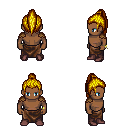
a pixel art fantasy rpg character, male body template, human, dark skin, leather shoulder armor, robe skirt, blonde long topknot hairstyle, bracelets, maroon shoes, four views (front, back, left, right), 2x2 character sprite sheet, small pixel art, hard edges, no anti-aliasing